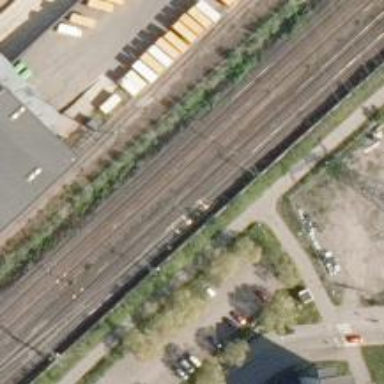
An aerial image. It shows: Railway signal with catenary mast.